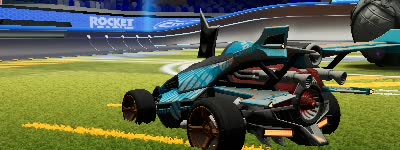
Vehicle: aftershock